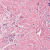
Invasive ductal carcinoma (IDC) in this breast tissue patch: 1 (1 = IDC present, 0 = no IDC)